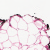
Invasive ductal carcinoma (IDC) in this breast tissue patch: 0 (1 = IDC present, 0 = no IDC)